Field crop: tomato
Growth stage: 1
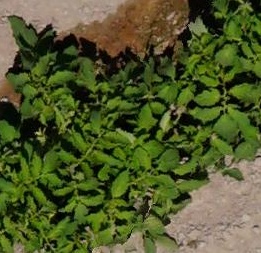
Species: tomato